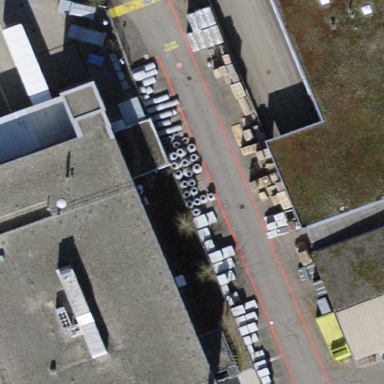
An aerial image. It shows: Industrial building.